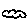
Label: cloud